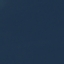
Land use / land cover: SeaLake